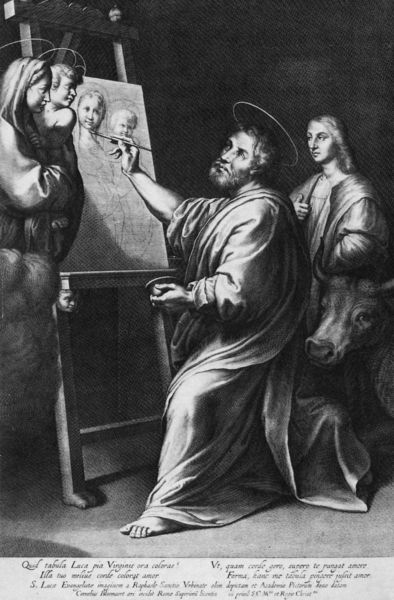
Titel: Hl. Lukas malt die Madonna
Künstler: Cornelis Bloemaert
Institution: Monaco di Baviera, Staatliche Graphische Sammlung
Schlagwörter: fuß, gemälde, hand, himmel, mann, nackt, umhang, weiß, frauen, menschen, frau, männer, schwarz, zeichnung, tier, bart, porträt, gewand, kind, mutter, renaissance, engel, schrift, italien, kuh, rind, baby, zopf, maler, muse, staffelei, knabe, unterschrift, fus, druck, stich, künstler, text, leinwand, malen, pinsel, heiligenschein, jesus, vision, heilige, bild im bild, heilig, maria, madonna, ochse, stier, zeichner, josef, joseph, eingebung, markus, geand, negel, matthäus, heilger, disegno, christkind, porträtieren, bild im bil